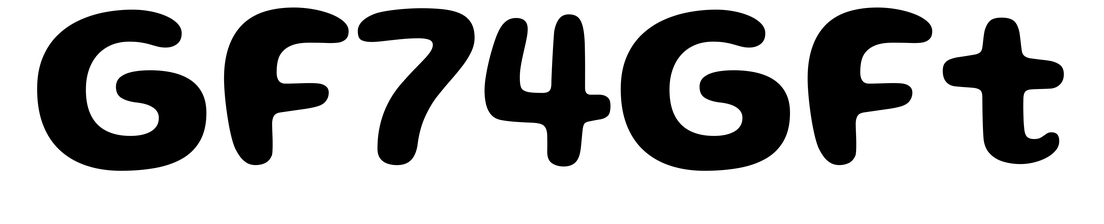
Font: Gluten_SemiBold